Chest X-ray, PA view. Patient: 29 years old, sex M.
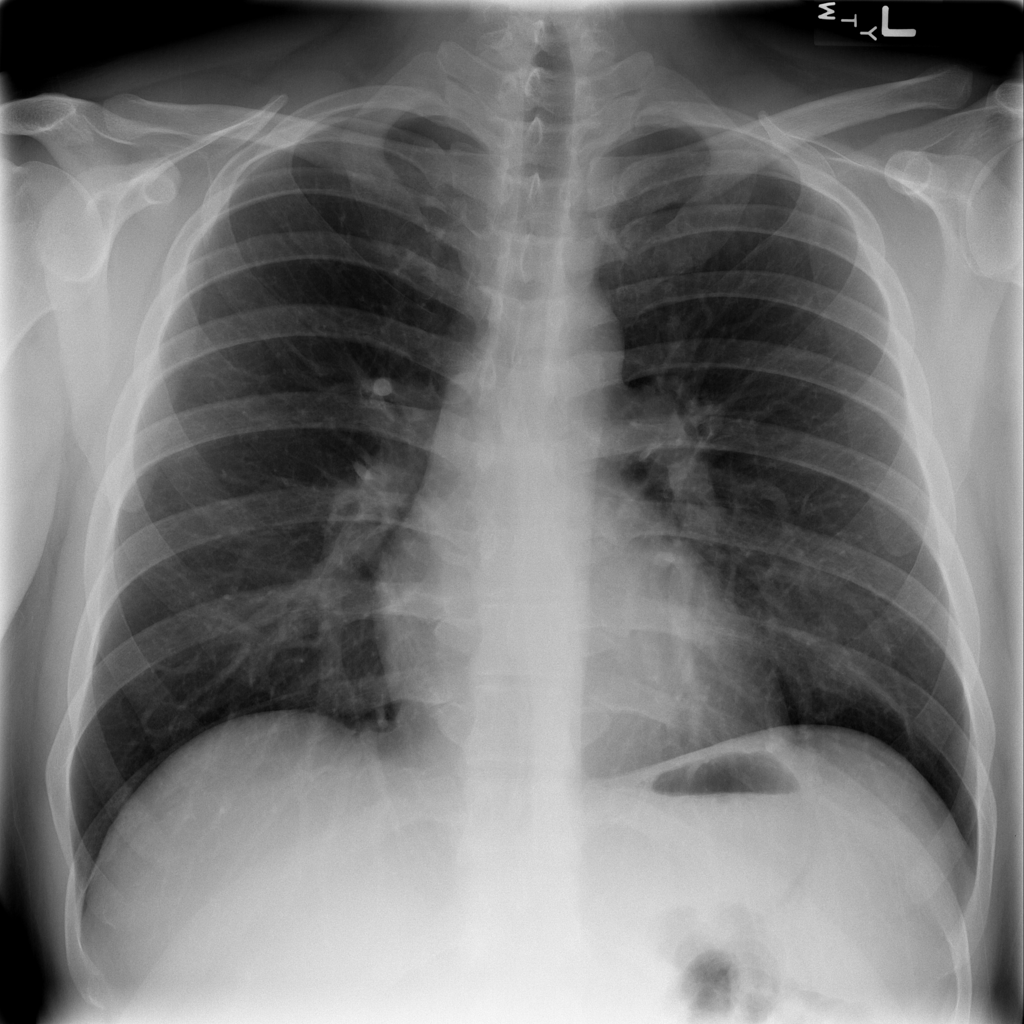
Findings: No Finding